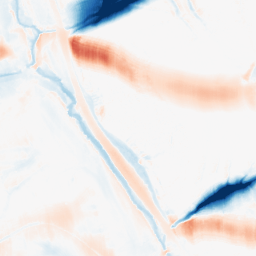
Category: morphological
Decomposition family: morphological_ellipse
Decomposition parameters: operation: average
width: 50
height: 20
Upsampling method: bilinear
Upsampling parameters: scale: 8
Upsampling scale: 8